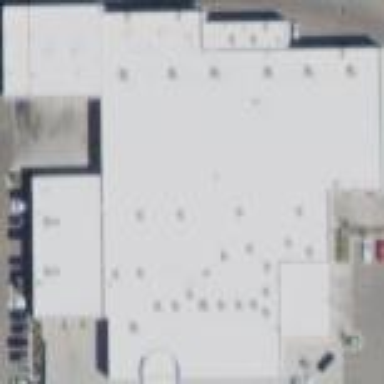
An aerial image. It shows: Retail building with car shop.